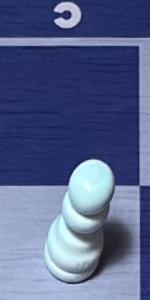
Label: Pawn_White